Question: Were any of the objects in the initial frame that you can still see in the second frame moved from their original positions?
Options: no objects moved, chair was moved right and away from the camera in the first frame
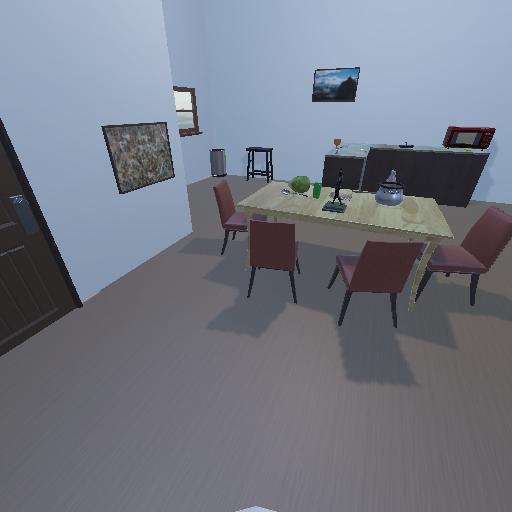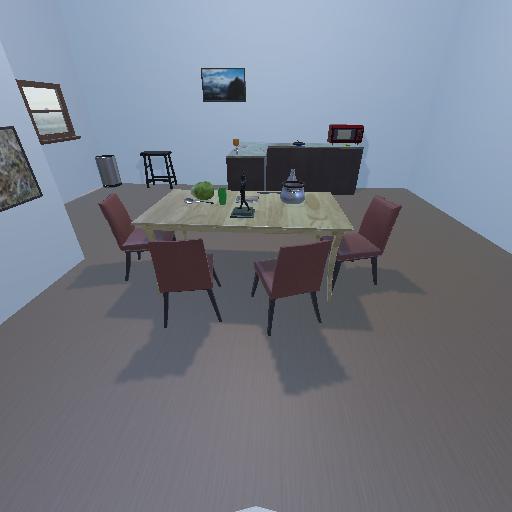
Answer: no objects moved